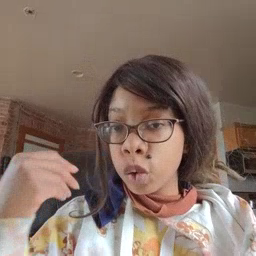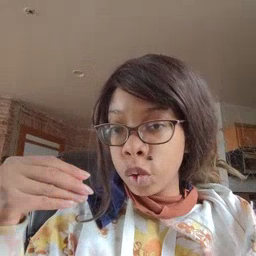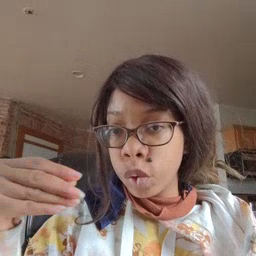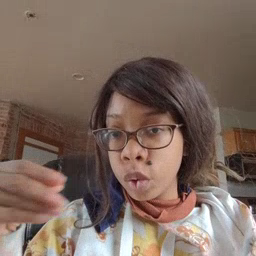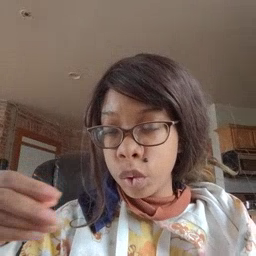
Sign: store